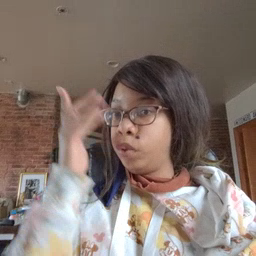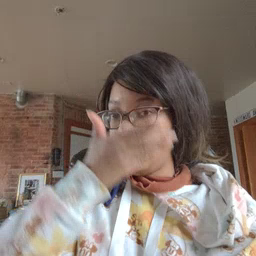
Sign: pretend